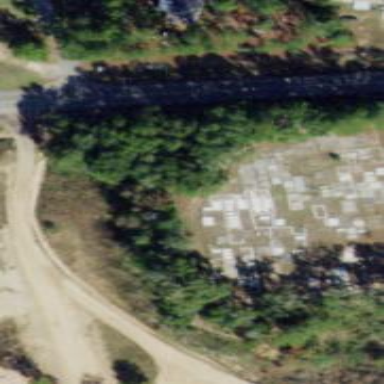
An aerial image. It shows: Cemetery.